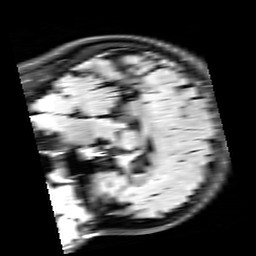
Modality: FLAIR
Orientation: sagittal
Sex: female
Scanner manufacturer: siemens
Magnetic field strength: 3 T
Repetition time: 10 s
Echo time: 0.09 s